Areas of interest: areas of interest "Parking Lot"
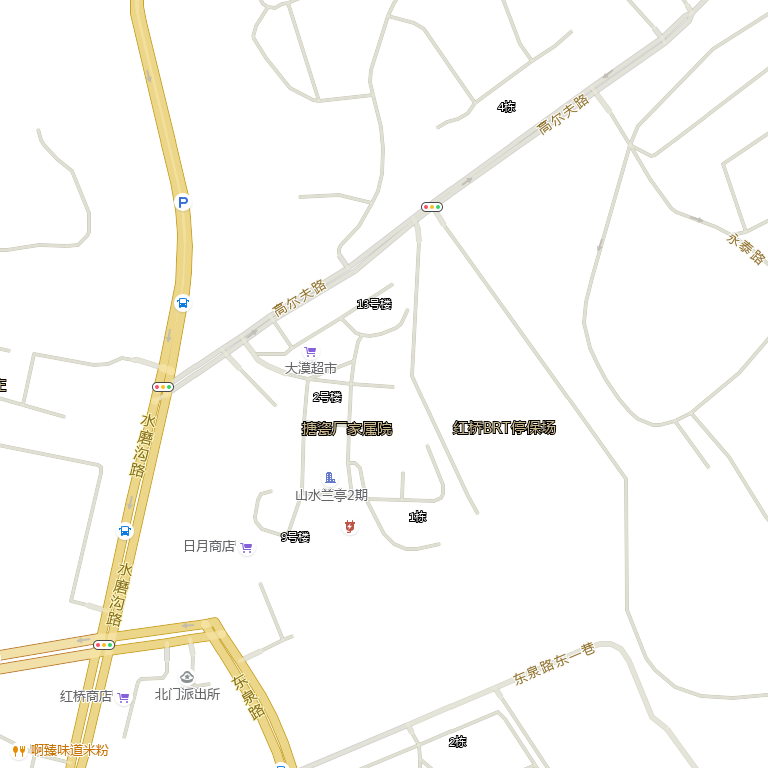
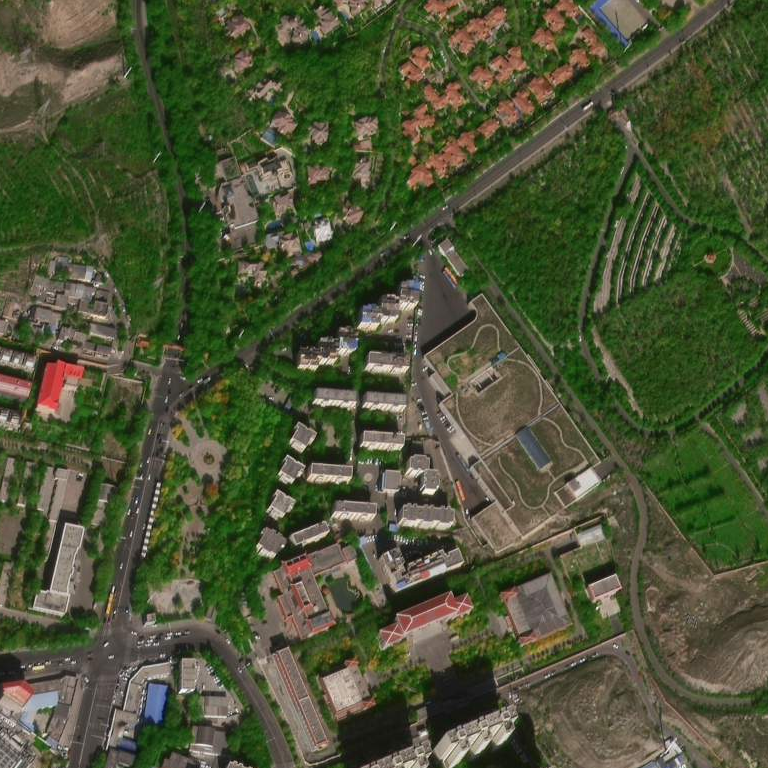